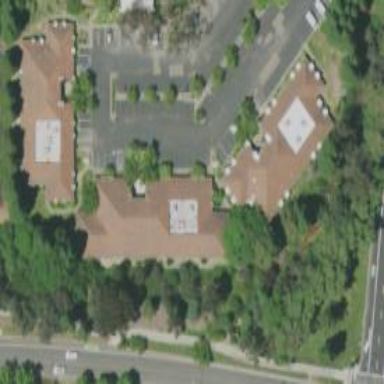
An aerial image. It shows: Healthcare clinic is depicted in the image.